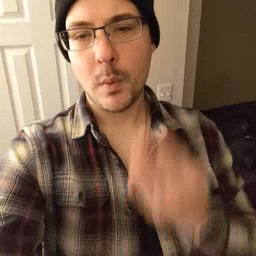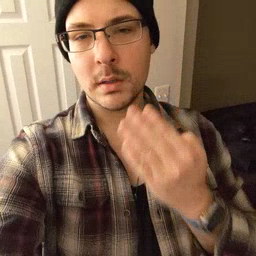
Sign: morning